Interaction volume radius: 5 \u00c5
Interaction volume height: 10 \u00c5
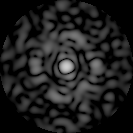
Disorder parameter: 0.8201